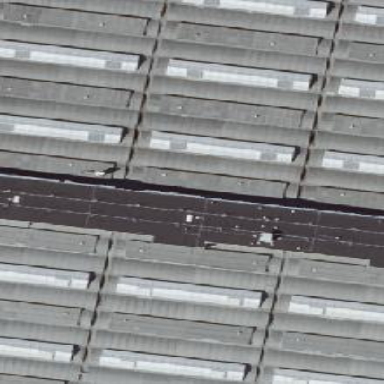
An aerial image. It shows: Industrial building.